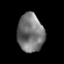
Tissue: prostate
Cell type: T cells
Senescence score: 0.3144
Nuclear area (px): 985
Mean DAPI intensity: 117.83